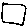
Label: square